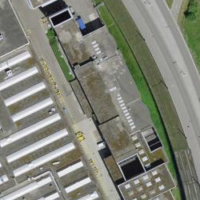
EUNIS habitat code: 57
Species observed at this site:
Clematis vitalba